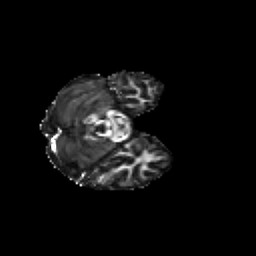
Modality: FA
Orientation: axial
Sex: male
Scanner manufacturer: siemens
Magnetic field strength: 3 T
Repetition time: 5 s
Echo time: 0.071 s